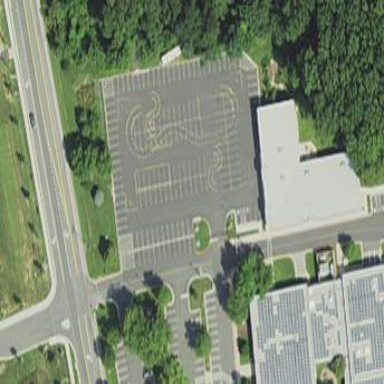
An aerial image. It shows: Driving school.